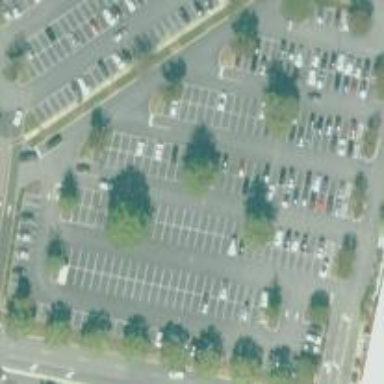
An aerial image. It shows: Parking area with surface.